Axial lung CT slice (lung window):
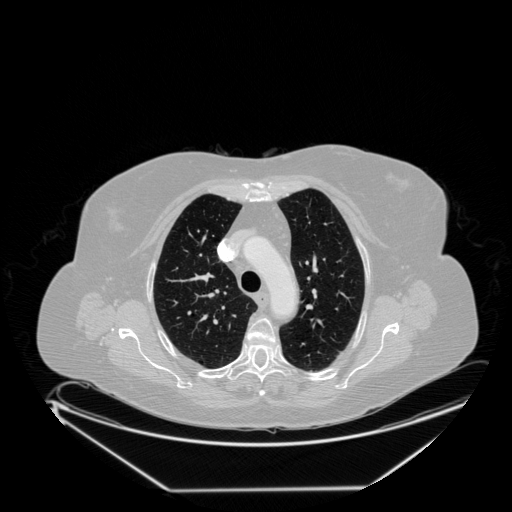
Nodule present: no